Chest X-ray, AP view. Patient: 26 years old, sex M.
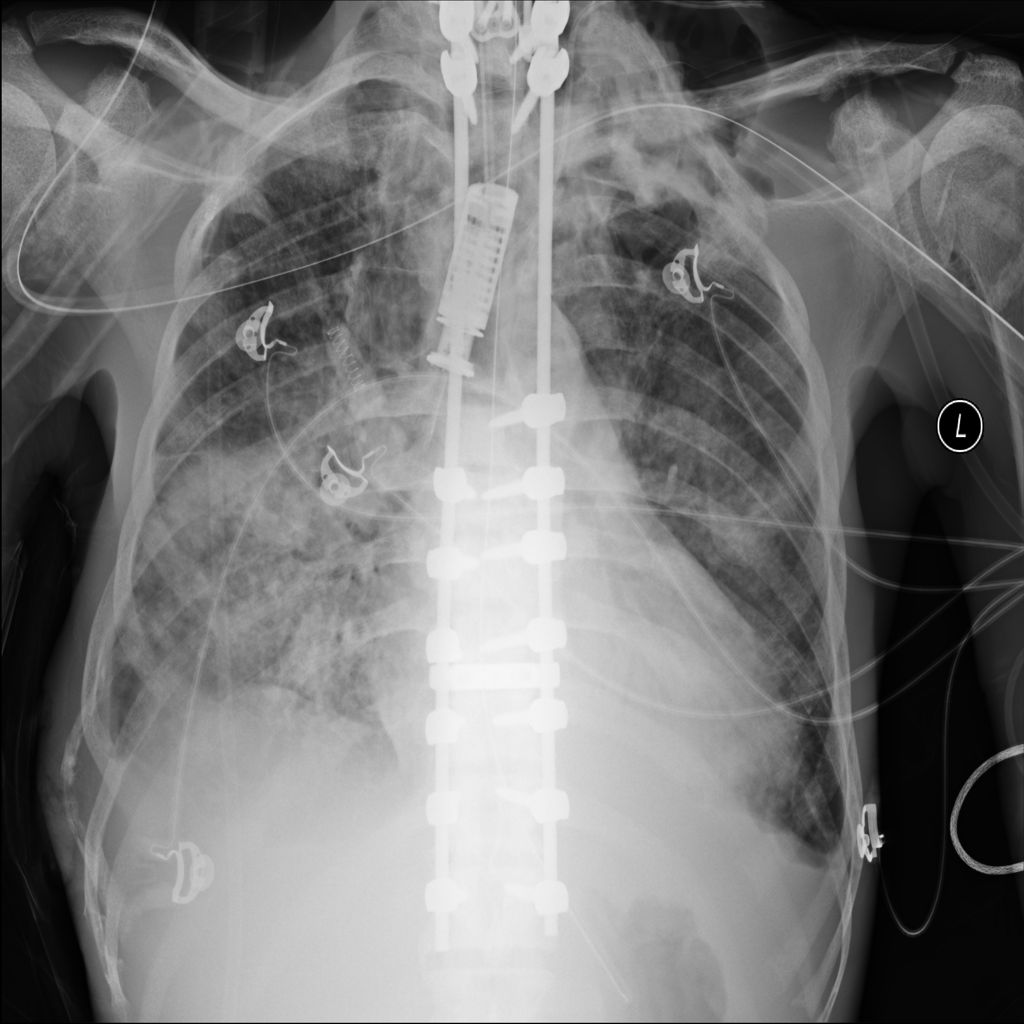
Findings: Infiltration, Nodule